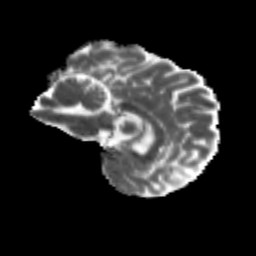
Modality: MD
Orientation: sagittal
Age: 55
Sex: male
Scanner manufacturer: siemens
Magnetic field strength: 3 T
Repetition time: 4.71 s
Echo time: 0.0906 s